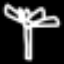
Label: palm tree